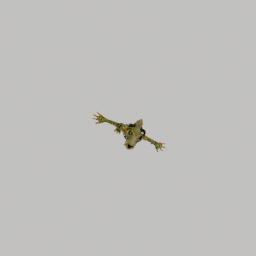
Label: people